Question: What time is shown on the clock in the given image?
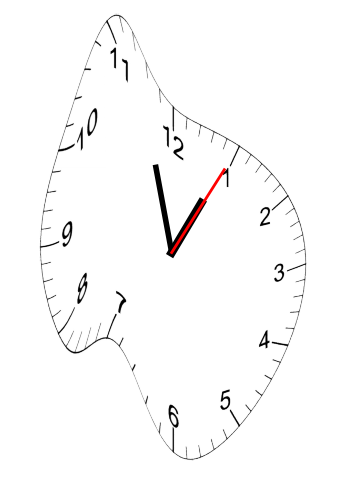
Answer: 12:57:05